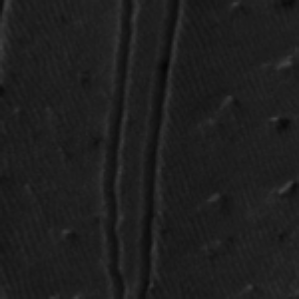
Label: frost